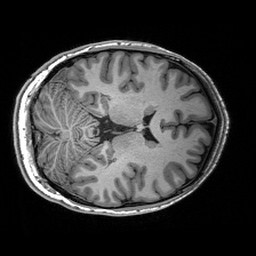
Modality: T1w
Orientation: axial
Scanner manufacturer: siemens
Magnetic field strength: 3 T
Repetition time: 2.53 s
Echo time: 0.00288 s